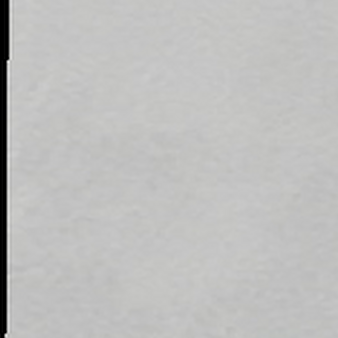
Label: other